Question: I'm trying to make simple website with content background combined from 3 images: top bar, content background and bottom bar.
The problem is that content background appears under top and bottom bar, where should be transparency:

After and before adding BG CSS:
'''
background-image: url('content-top.png'), url('content-bottom.png');
background-repeat: no-repeat, no-repeat;
background-position: left top, left bottom;
'''
.
'''
background-image: url('content-top.png'), url('content-bottom.png'), url('content-body.png');
background-repeat: no-repeat, no-repeat, repeat-y;
background-position: left top, left bottom, left center;
'''
How can I solve this?
edit:
I've created same effect with CSS3, solving the problem:
'''
background-color: #d9daca;
-webkit-border-radius: 11px;
border-radius: 11px;
-webkit-box-shadow: inset 0px 0px 1px 1px rgba(255, 255, 255, 1);
box-shadow: inset 0px 0px 1px 1px rgba(255, 255, 255, 1);
border: 1px #8a8977 solid;
'''
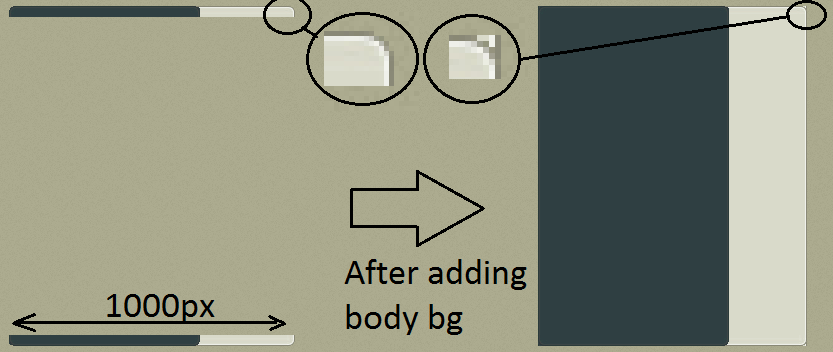
Answer: The easiest way to do it if you're using images is you create a div for each image within a container and either control the background via css properties or just drop the image into the div. The problem you have is that the top image is overlapping the background picture because its one div. Split it and it'll sort the issue, for example:
'''
<div id="wrapper">
<div id="top"></div>
<div id="middle">
<!-- Content in here -->
</div>
<div id="bottom"></div>
</div>
'''
That way all the divs are held within a wrapper. You may need to apply float: left !important; to some of the divs if you are having trouble getting them to line up properly. But this is what i do, and it works perfectly :)
Andy